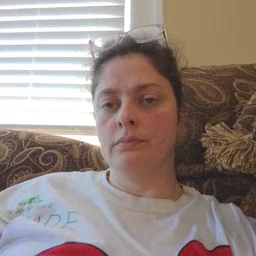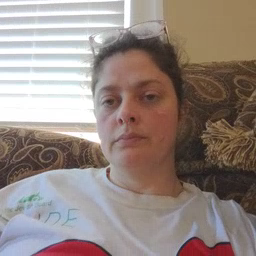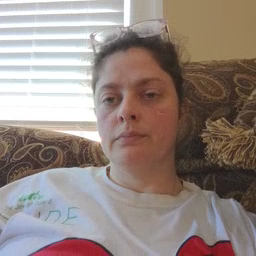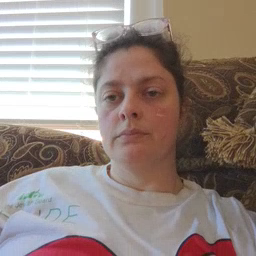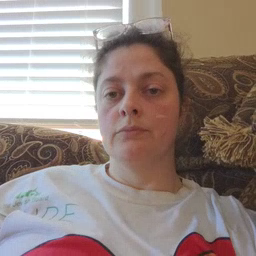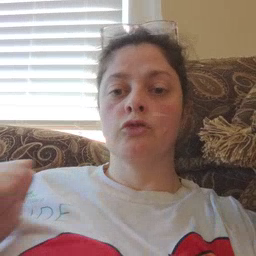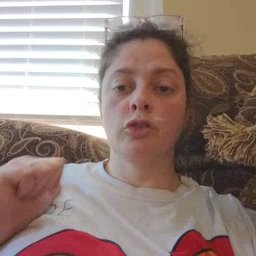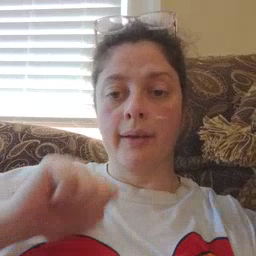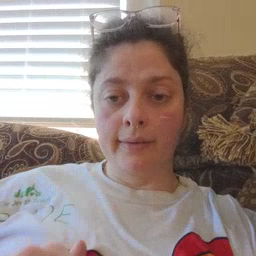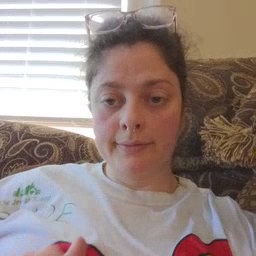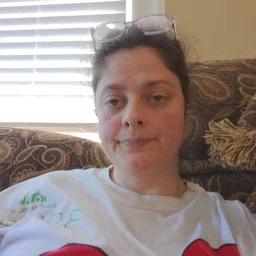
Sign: jacket